Question: I am using R function list.files to get a list of files in a folder. I would also like to record when each file was created, modified and accessed
how can i do that? i tried google search, but didnt find any useful command
Below screenshot is from my Windows machine. I get it when i right click a file name and click "properties"

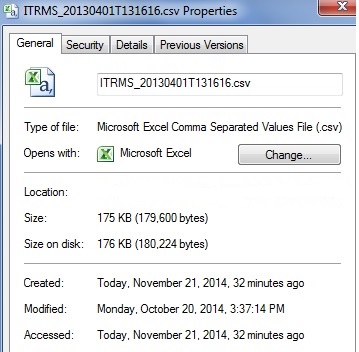
Answer: Check out <URL> for 'ctime' and other file properties:
'''
## With a single path
p <- R.home()
file.info(p)$ctime
# [1] "2014-11-20 08:15:53 PST"
## With a vector of multiple paths
paths <- dir(R.home(), full.names=TRUE)
tail(file.info(paths)$ctime)
# [1] "2014-11-20 09:00:45 PST" "2014-11-20 09:00:47 PST"
# [3] "2014-11-20 09:00:47 PST" "2014-11-20 09:00:50 PST"
# [5] "2014-11-20 09:00:33 PST" "2014-11-20 09:00:33 PST"
'''
Notice the definition of 'ctime' isn't necessarily the file's time:
> What is meant by the three file times depends on the OS and file system. On Windows native file systems 'ctime' is the file creation time (something which is not recorded on most Unix-alike file systems).